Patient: sex M, age 34
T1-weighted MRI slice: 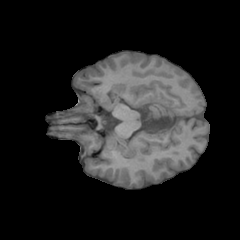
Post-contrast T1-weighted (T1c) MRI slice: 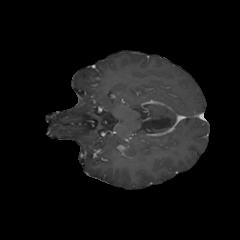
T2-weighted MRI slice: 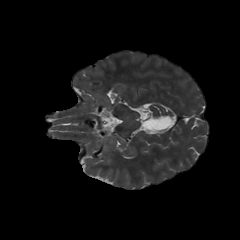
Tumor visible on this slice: no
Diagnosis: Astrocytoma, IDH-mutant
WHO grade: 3